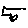
Label: car